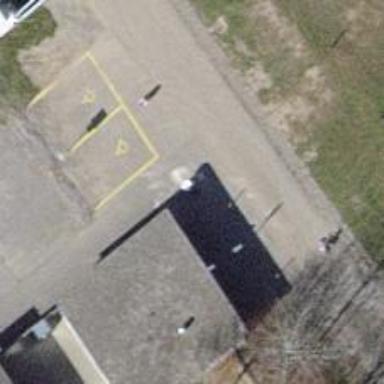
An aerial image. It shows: Motorcycle parking facility.